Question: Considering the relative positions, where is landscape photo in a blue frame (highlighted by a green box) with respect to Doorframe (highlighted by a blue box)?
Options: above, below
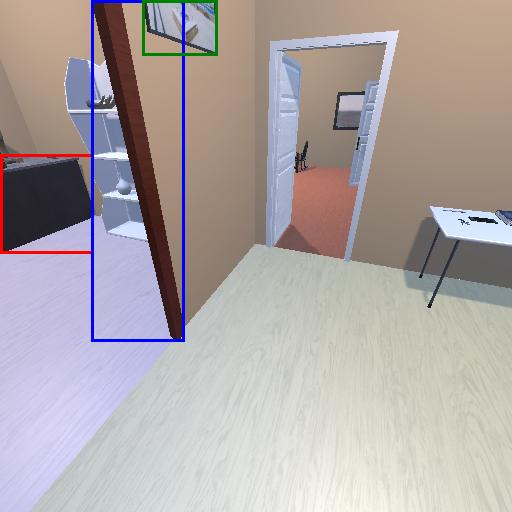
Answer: above